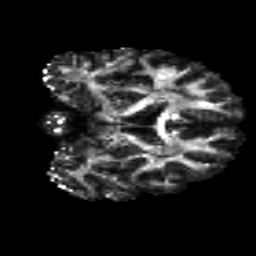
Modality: FA
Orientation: coronal
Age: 26
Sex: male
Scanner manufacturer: siemens
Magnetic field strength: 3 T
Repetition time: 8.8 s
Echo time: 0.085 s